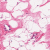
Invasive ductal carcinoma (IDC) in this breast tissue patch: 0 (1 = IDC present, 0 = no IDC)